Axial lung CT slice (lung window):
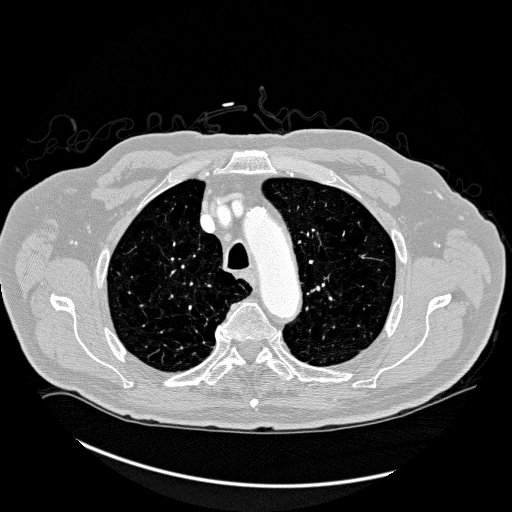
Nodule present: no